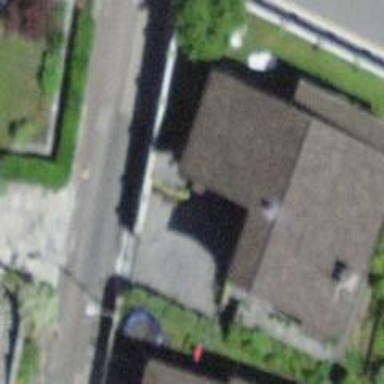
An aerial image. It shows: Gabled roof house.